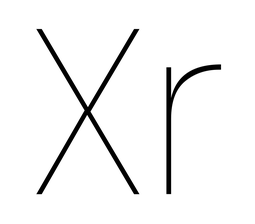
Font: Poppins-Thin